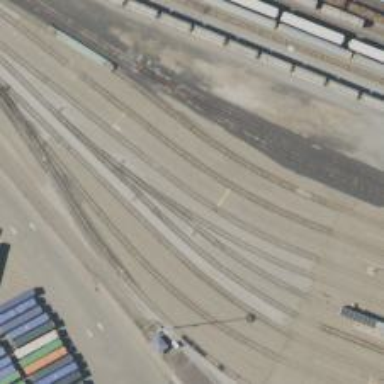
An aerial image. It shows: Railway yard.